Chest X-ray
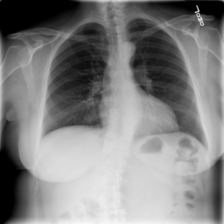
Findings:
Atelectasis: negative
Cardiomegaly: negative
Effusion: negative
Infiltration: negative
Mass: negative
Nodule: negative
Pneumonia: negative
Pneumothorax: negative
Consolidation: negative
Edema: negative
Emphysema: negative
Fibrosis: negative
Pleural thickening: negative
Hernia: negative